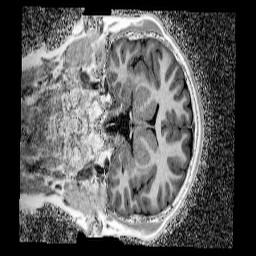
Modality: UNIT1_denoised
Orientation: coronal
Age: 11
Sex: male
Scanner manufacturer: siemens
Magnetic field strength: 3 T
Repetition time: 4 s
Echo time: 0.00299 s